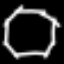
Label: octagon